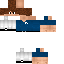
A female human skin with medium skin, wearing brown long hair dressed in a blue tshirt and black pants, featuring a closed mouth.